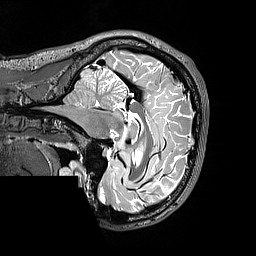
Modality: T2w
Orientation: sagittal
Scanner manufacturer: siemens
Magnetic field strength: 3 T
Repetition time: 3.2 s
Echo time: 0.565 s